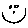
Label: smiley face